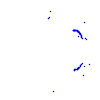
Particle: proton